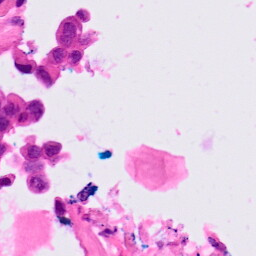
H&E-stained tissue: Lung